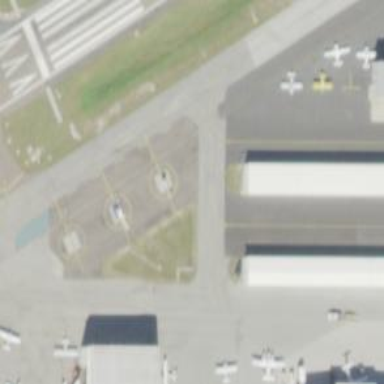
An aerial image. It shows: View of taxiway at the airport.